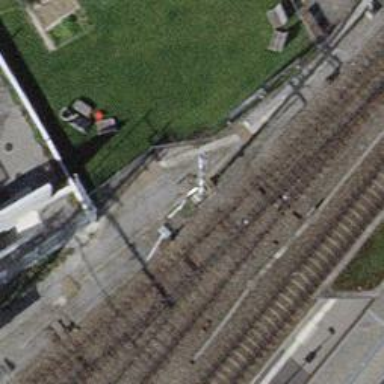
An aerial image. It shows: Single railway track with electrification through contact line.